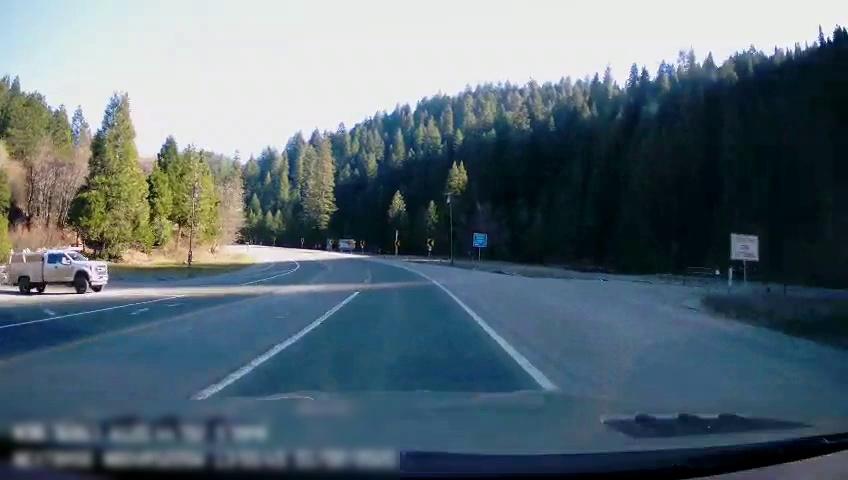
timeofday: Day
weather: Sunny
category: Drivable Space
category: Vehicles | Truck
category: Lanes | Alternate Lane
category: Lanes | Opposite Lane
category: Lanes | Opposite Lane
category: Lanes | Current Lane
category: Traffic | Signs
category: Traffic | Signs